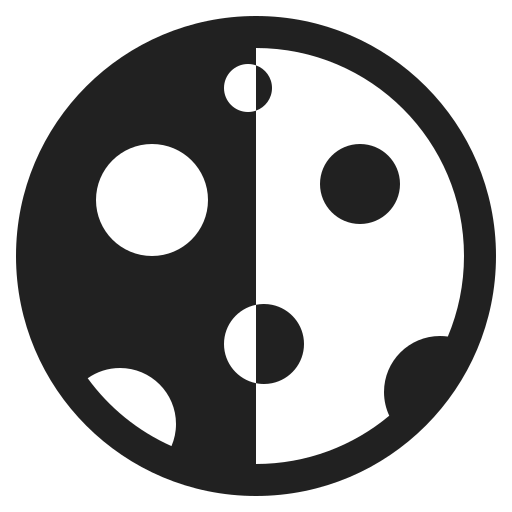
first quarter moon high contrast